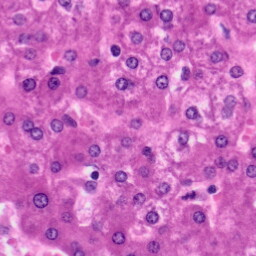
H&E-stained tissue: Liver